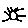
Label: sun